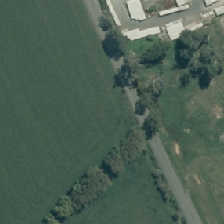
Land cover: shortrotation_cropland